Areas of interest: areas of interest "Sport and cultural"
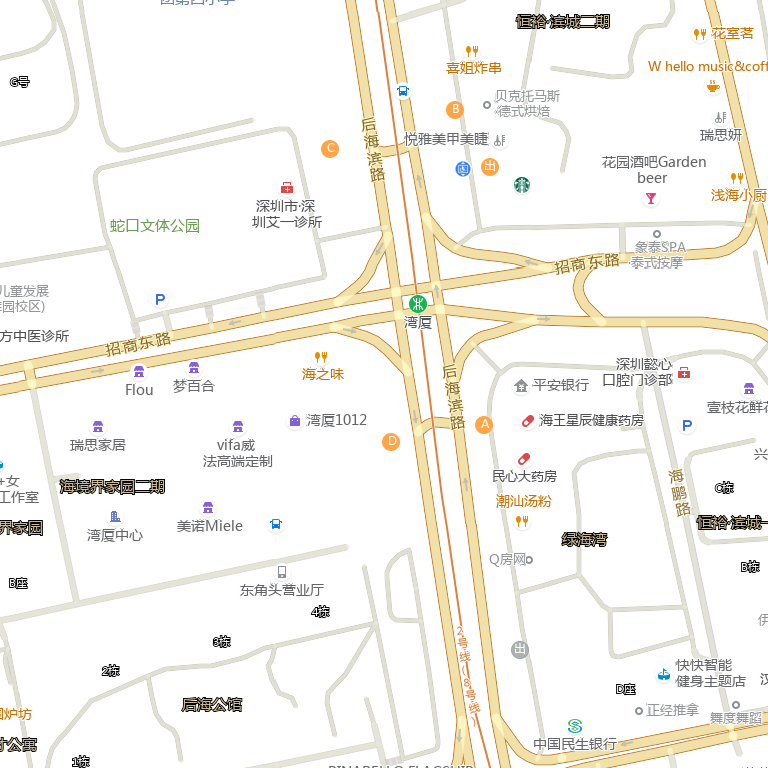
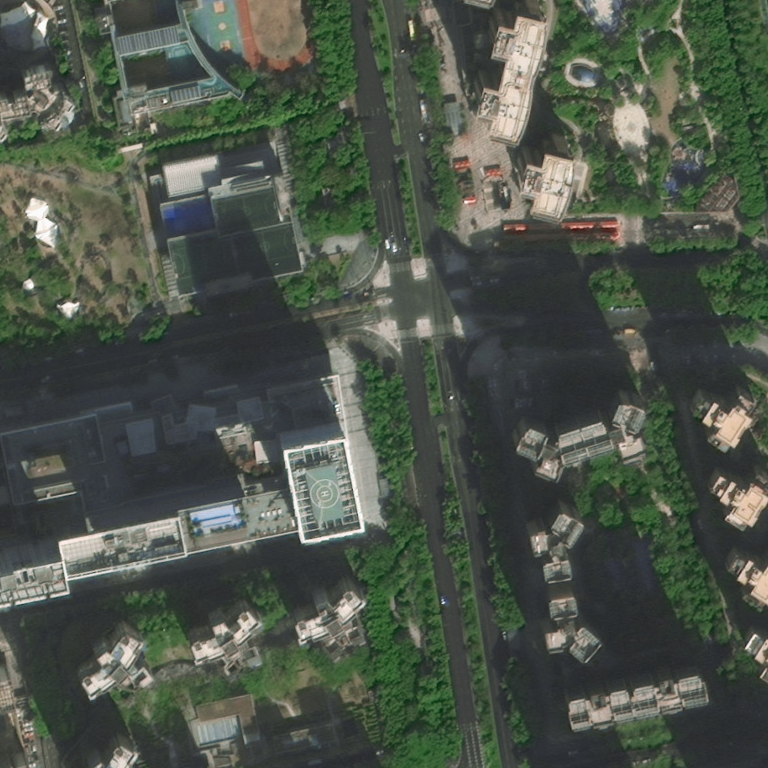